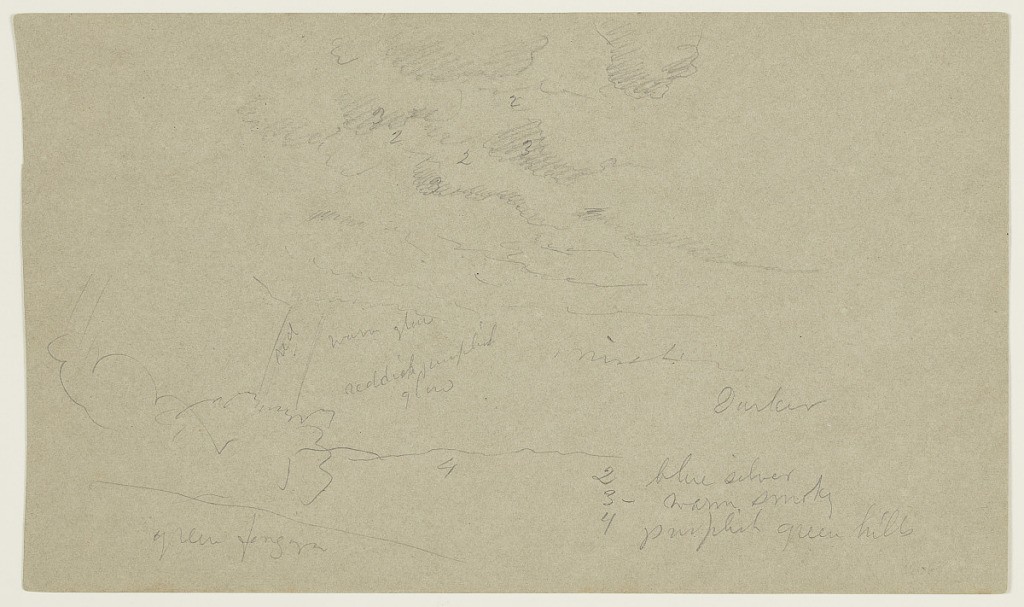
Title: Rainbow in the Mountains
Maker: Frederic Edwin Church, American, 1826–1900
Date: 1865–75
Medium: Graphite on dark gray wove paper; verso: graphite
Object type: Drawing
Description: Landscape and atmosphere sketch showing a view of a rainbow in a rainy and cloudy sky, above a rolling, mountainous landscape. At left, a portion of the rainbow is visible between a treetop (or low-lying cloud) at lower left and another, larger cloud at center left. Several dark and overlapping clouds fill the sky at upper center while a rolling mountain range is visible in the background at lower center. At lower left, a green hillside nearby is included.

Verso: Atmosphere sketch showing a loosely rendered view of a portion of a cloud, at far right.